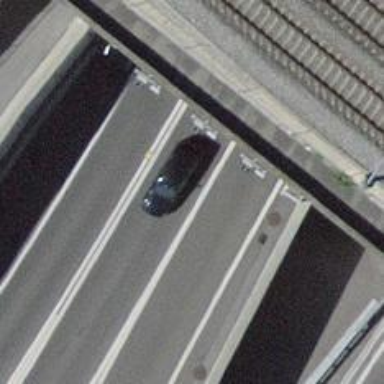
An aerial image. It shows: Tunnel on the motorway.